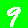
Digit: 9